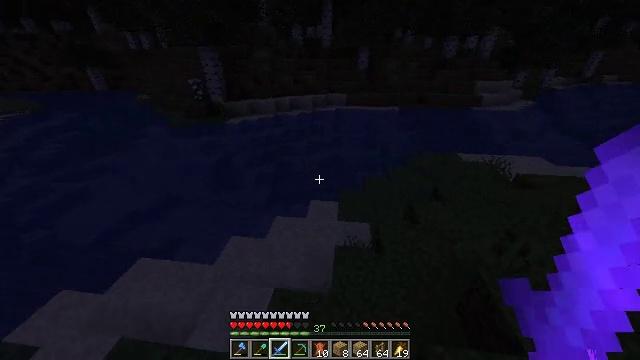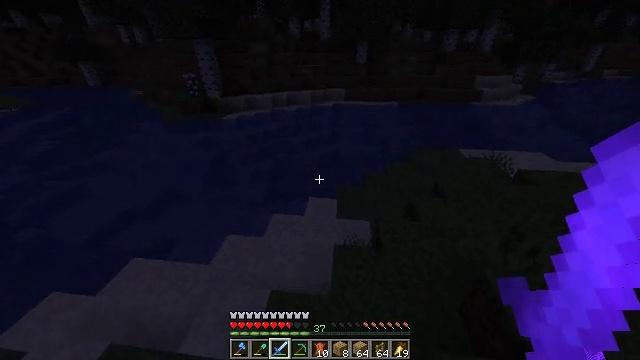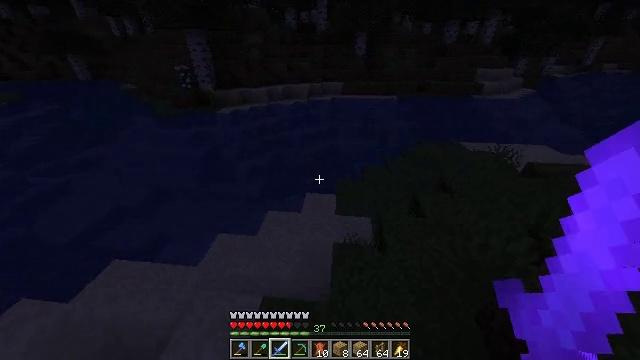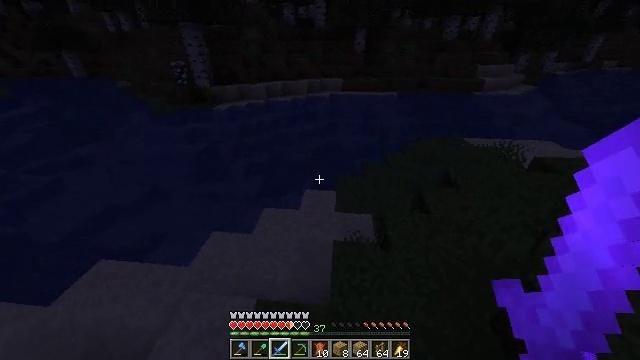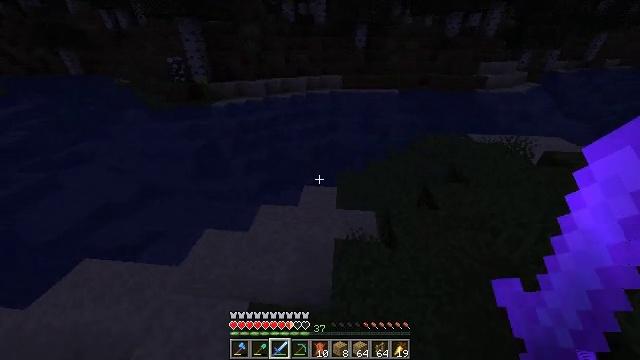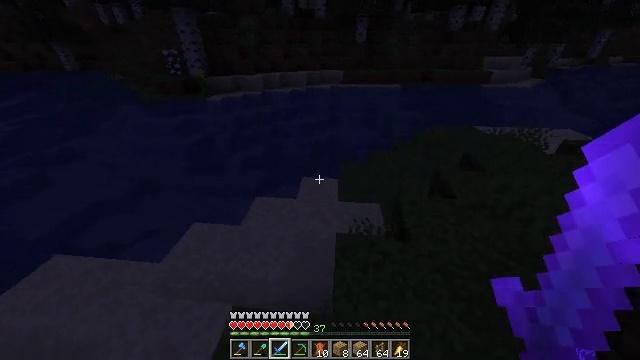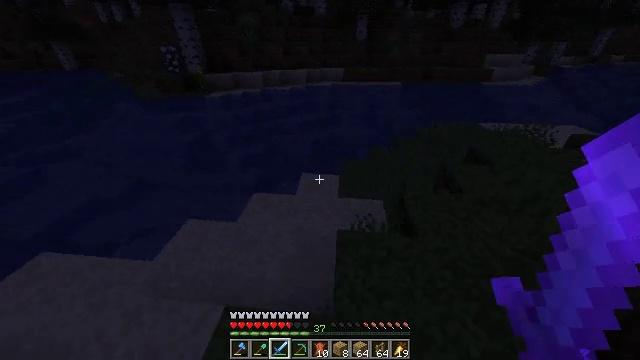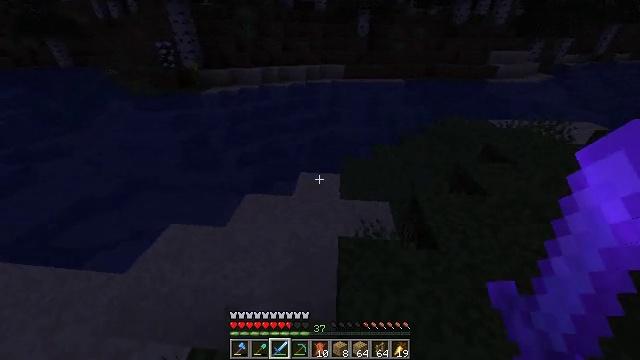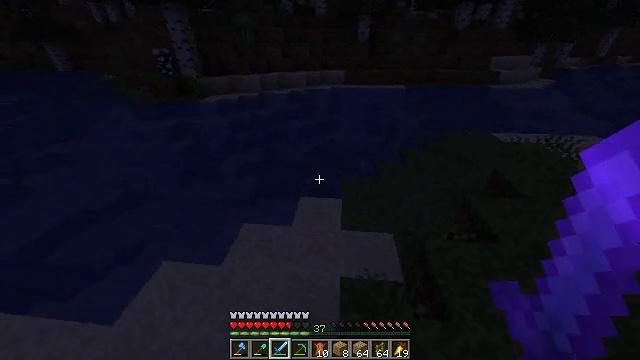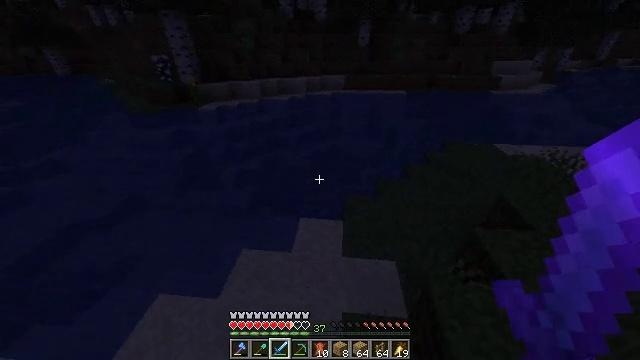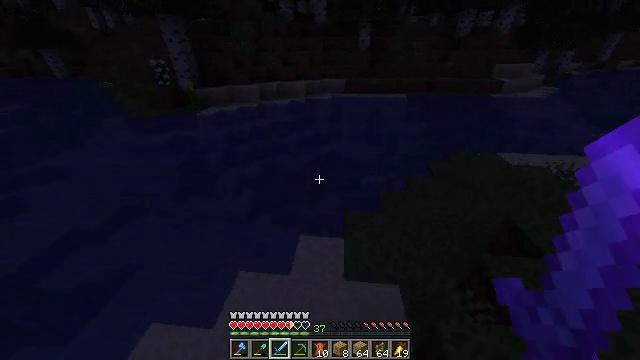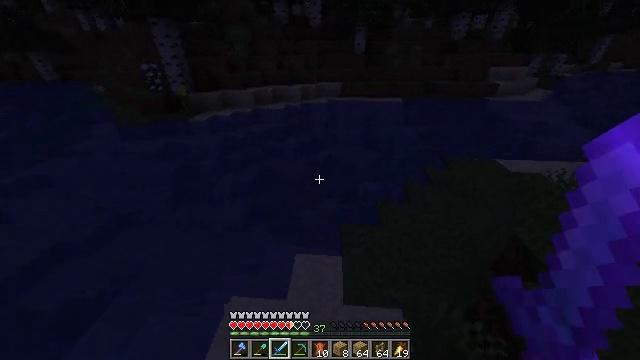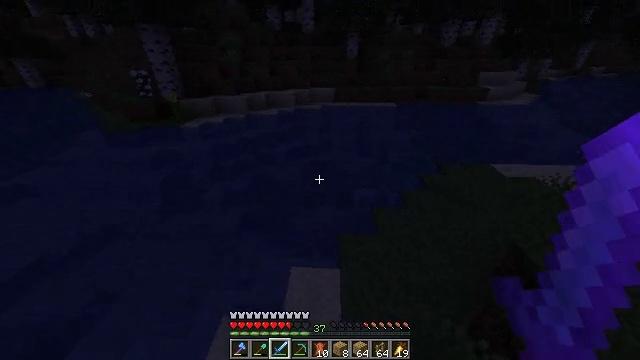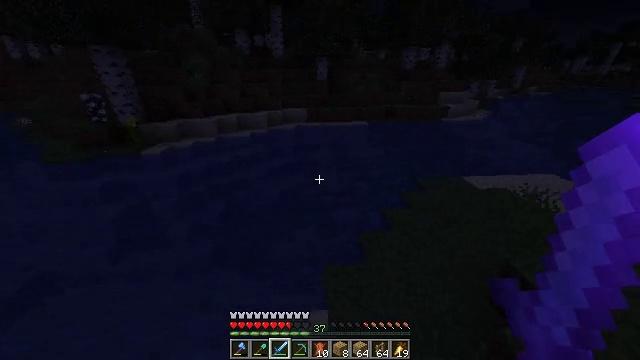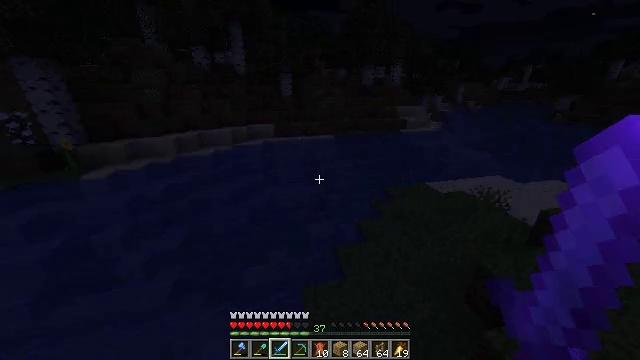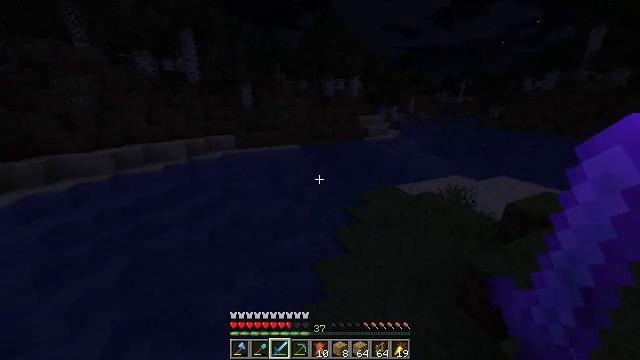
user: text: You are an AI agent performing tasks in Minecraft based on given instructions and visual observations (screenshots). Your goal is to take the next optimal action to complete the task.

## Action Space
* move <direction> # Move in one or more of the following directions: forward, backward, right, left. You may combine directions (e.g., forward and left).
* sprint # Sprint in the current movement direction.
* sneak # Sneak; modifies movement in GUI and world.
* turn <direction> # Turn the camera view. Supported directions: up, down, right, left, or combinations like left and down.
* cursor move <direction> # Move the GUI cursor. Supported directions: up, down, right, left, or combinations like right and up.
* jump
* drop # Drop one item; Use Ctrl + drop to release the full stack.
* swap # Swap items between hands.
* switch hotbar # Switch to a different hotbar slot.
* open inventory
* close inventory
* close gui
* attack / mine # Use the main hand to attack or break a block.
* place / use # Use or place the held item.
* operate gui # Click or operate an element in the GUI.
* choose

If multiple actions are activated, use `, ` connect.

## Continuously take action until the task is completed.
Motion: motion action
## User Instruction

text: Remove birch leaves from trees.
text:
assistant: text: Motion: move forward, turn down, jump
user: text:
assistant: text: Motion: move forward, jump
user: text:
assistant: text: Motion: move forward, jump
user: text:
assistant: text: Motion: move forward, jump
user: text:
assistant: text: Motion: move forward, jump
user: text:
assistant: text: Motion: move forward, sprint, jump
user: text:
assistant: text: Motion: move forward, sprint, jump
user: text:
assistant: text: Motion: move forward, sprint, jump
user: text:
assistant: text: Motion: move forward, jump
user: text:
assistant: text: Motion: move forward, jump
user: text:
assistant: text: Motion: move forward, turn right, jump
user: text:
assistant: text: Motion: move forward, turn right and up, jump
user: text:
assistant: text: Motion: move forward, turn right and up, jump
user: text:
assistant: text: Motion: move forward, turn right and up, jump
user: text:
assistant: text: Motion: move forward, turn right and up, jump
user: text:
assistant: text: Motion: move forward, turn right and up, jump
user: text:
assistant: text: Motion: move forward, turn right and up, jump
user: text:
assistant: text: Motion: move forward, sprint, turn right and up, jump
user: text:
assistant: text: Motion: move forward, sprint, turn right and up, jump
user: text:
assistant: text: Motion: move forward, sprint, turn right, jump
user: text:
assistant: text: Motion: move forward, jump
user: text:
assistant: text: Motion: move forward, jump
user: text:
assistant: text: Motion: move forward, jump
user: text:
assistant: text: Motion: move forward, jump
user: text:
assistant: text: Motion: move forward, jump
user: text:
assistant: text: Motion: move forward, jump
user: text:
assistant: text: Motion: move forward, jump
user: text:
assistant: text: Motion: move forward, jump
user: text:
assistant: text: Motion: move forward, jump
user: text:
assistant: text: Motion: move forward, jump